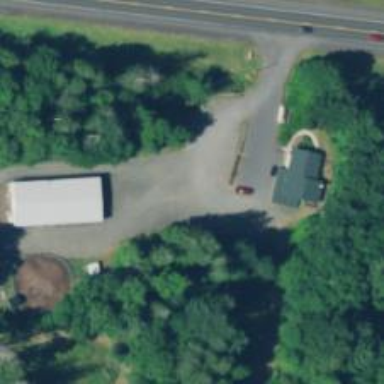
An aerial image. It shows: Veterinary facility.